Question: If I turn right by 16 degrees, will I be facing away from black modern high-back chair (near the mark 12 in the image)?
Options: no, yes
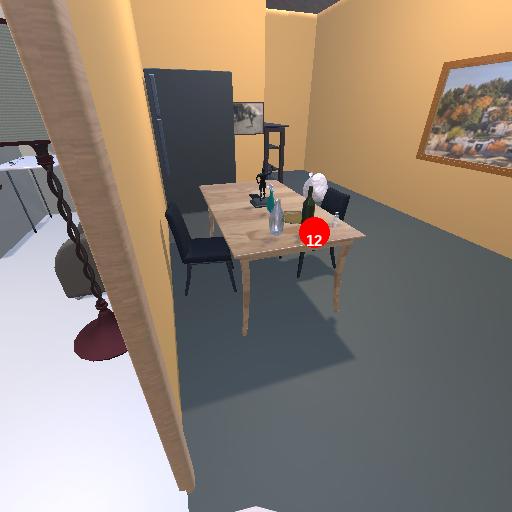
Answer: no